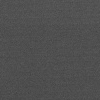
Atmospheric dust classification: dusty